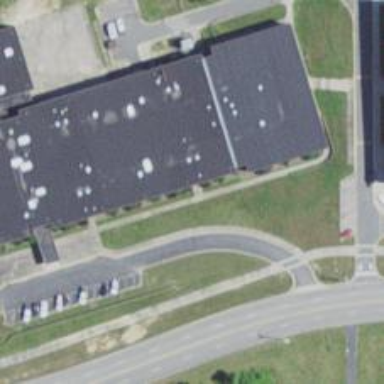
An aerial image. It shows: School.